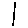
Label: smiley face